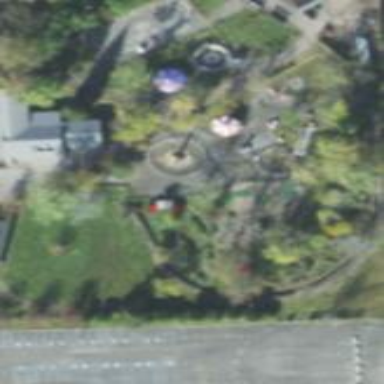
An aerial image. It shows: Miniature golf course.